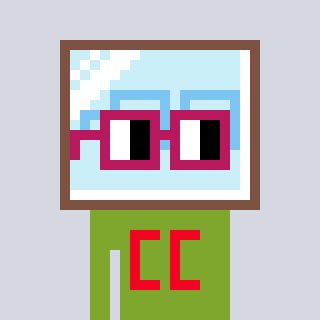
a pixel art character with square dark red glasses, a mirror-shaped head and a slimegreen-colored body on a cool background